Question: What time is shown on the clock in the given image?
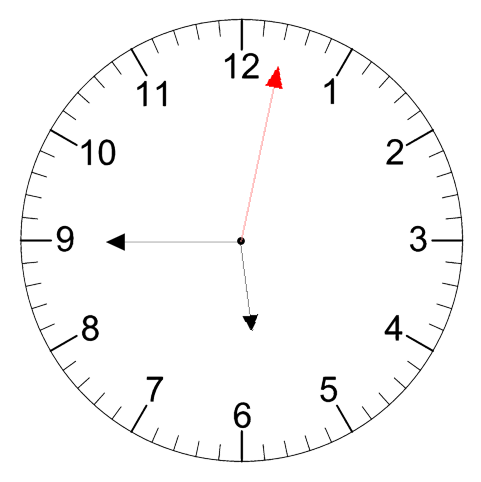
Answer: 05:45:02